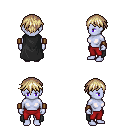
a pixel art fantasy rpg character, female body template, dark elf, purple skin, black cape, red pants, white blonde short bangs hairstyle, leather bracers, four views (front, back, left, right), 2x2 character sprite sheet, small pixel art, hard edges, no anti-aliasing